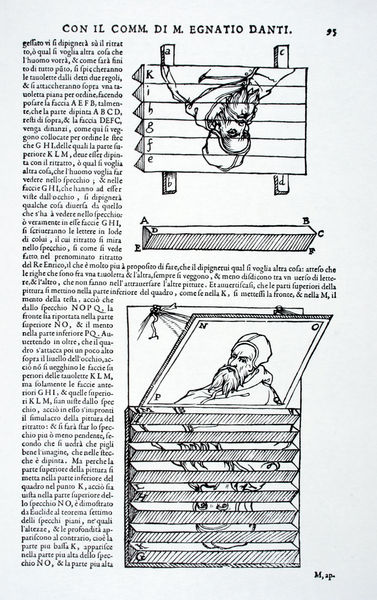
Titel: Le due Regole della Prospettiva practica, Seite 95
Künstler: Jiacomo Barozzi da Vignola
Standort: London
Institution: British Library
Schlagwörter: kopf, mann, umhang, weiß, dreieck, menschen, fenster, glas, grau, haar, holz, hut, männer, schwarz, skizze, zeichnung, haube, schleife, alt, bart, kappe, mütze, falten, gesicht, kragen, mensch, vollbart, bild, portrait, porträt, spiegel, felder, spiegelung, geistlicher, kutte, mantel, schnüre, scheitel, holzschnitt, schrift, papier, perspektive, schule, studie, grafik, graphik, linien, spalten, column, hat, men, papst, white, window, tafel, black, face, gefaltet, old, robe, mirror, picture, print, perspective, platte, befestigung, halterung, schild, buch, gerät, technik, druck, schraffur, radierung, seite, illustration, schwarzweiß, text, buchstaben, entwurf, buchdruck, buchseite, zickzack, karte, wood, schwarzw, zeichnen, man, dante, folded, head, schräge, metal, plan, spanish, dürer, fäden, drawing, paper, holt, black and white, dreiecke, sketch, beard, old man, writing, letter, handschrift, abbildung, schrägen, beschreibung, letters, fence, erklärung, wissenschaft, lehre, verkehrt, leonardo, renaissance, latein, lateinisch, ink, proportion, anleitung, drawings, italian, information, italienisch, umkehrung, räumlich, medieval, erläuterung, albrecht dürer, book, spalte, artikel, figure, optische täuschung, planes, lexikon, kopfüber, grafiken, manuskript, minuskel, row, eintrag, page, kopieren, optik, latin, angle, lamellen, vergrößerung, beispiel, diagram, parts, theory, words, anweisung, danti, egnatio, anfertigen, anfertigung, auf dem kopf, schotten, image, math, manuscript, sign, pin, move, game, pieces, numbers, sultan, da vinci, science, optics, title, language, word, panels, sentence, idea, upside down, instructions, book page, article, konfuzius, zeichentechnik, measures, zeichenanleitung, examples, projection, manual, reverse, abkupfern, alphabets, inverted, change, page number, af, wewe, wwwwwrqqqewe, geometric shape